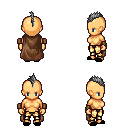
a pixel art fantasy rpg character, female body template, human, tanned skin, brown cape, gold greaves, gray mohawk hairstyle, leather bracers, black slippers, four views (front, back, left, right), 2x2 character sprite sheet, small pixel art, hard edges, no anti-aliasing